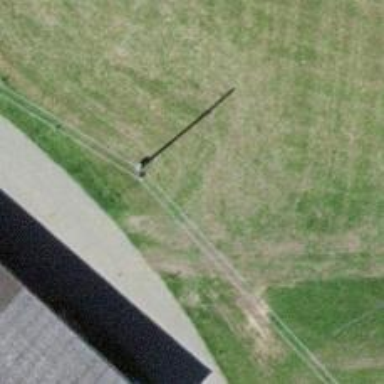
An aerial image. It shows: Minor power line.